Question: I need an application to work on CSV files where I need to split one single row into multiple rows based on multiple value in any particular column. It would be better if anyone can help me with python code but any other solution is welcomed. Please help me to solve this. Thanks
Here is the input file: '['
And I want to transfer this file into like below: 'enter code here'
<URL>
If I open the csv file in Notepad++, I can see these as below:
'Name,ID Club,Position,Inactive,Attendance Date
Arnold Simon,xxxxx,Volleyball - Women's,Player,No,"04/07/2021
04/05/2021"
Arnold Simon,xxxxx,Volleyball - Women's,Safety Officer,No,
Mike Anderson,yyyyy,Volleyball - Women's,Player,No,"04/07/2021
04/05/2021"
Thomas Engle,AAAAA,Volleyball - Women's,Player,No,4/5/2021
Chris Haris,BBBBB,Baseball,Player,No,"07/12/2021
07/11/2021
06/29/2021
06/25/2021
06/16/2021"'
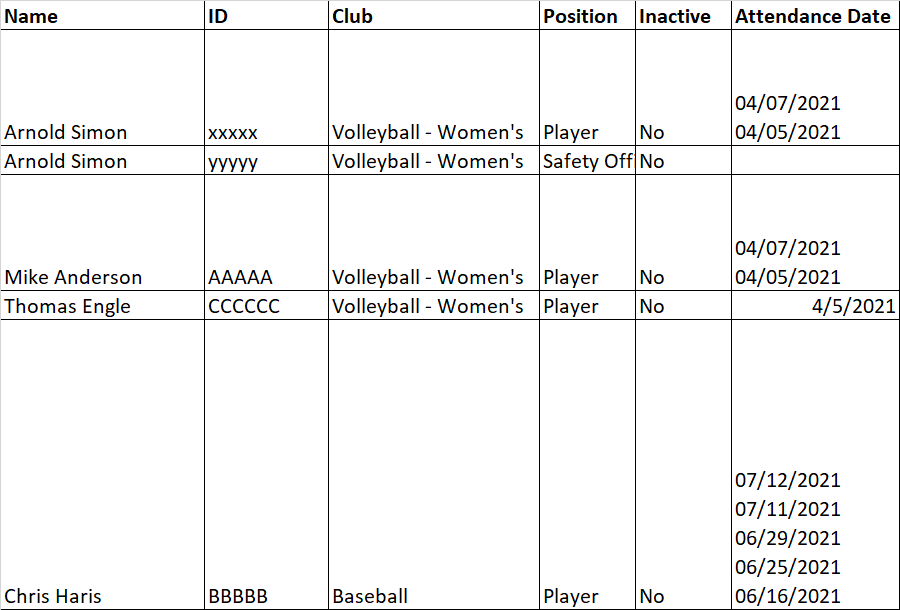
Answer: I got it done with this below 1 line code!
'import pandas as pd
df = pd.read_csv('testfile.csv')
res = df.set_index(['Name', 'ID', 'Club','Position','Inactive']).apply(lambda x: x.str.split('
').explode()).reset_index()
res.to_csv('output.csv')'